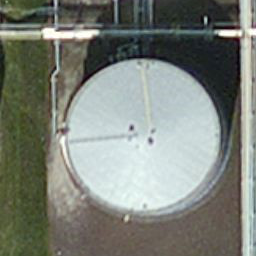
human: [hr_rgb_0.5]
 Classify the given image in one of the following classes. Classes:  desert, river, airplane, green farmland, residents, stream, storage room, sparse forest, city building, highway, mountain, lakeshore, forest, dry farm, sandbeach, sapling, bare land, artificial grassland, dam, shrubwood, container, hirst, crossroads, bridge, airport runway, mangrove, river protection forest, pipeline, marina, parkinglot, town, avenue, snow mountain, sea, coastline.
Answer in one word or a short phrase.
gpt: storage room